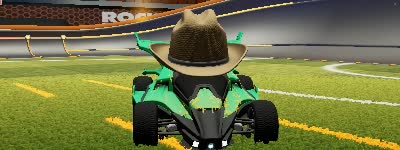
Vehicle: aftershock